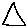
Label: triangle